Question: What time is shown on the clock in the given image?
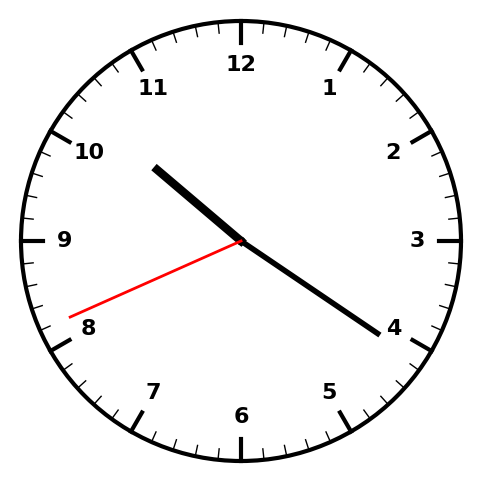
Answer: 10:20:41